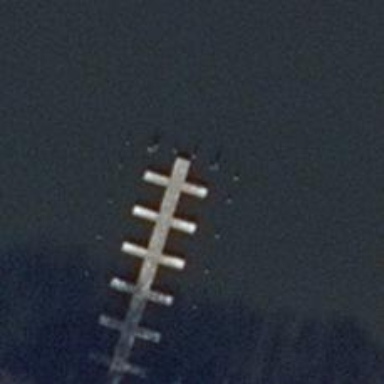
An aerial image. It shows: Man-made pier.